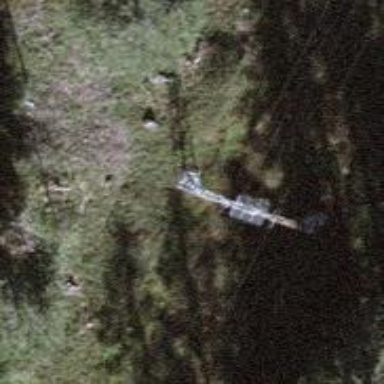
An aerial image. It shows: Pylon used for aerialway.